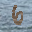
Label: 6